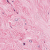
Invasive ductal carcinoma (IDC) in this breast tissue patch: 0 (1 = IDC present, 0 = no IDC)